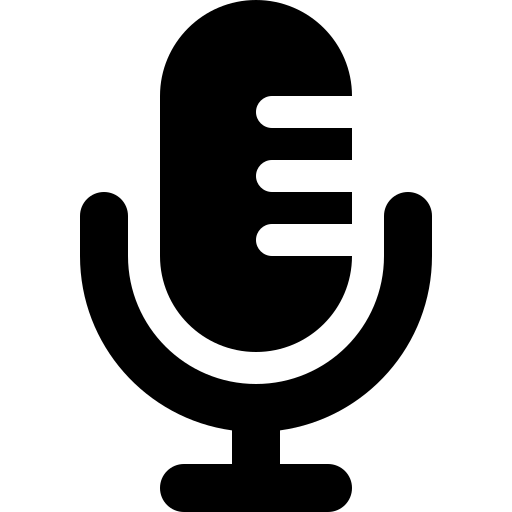
Tags: icon, FontAwesome, fa-icon, solid, microphone, lines